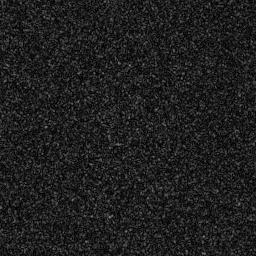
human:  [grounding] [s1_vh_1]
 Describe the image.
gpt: In the satellite image, there is  <ref>1 medium ship </ref> <box>[[1, 21, 8, 34, 0]]</box> located at top left,  <ref>1 medium ship </ref> <box>[[17, 67, 27, 75, 0]]</box> located at bottom left.